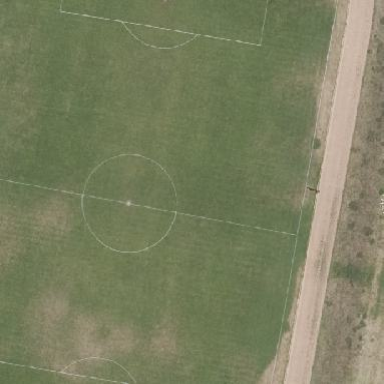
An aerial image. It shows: Soccer pitch designated for leisure and sports activities.